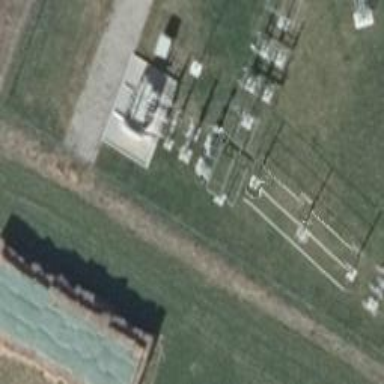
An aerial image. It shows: Switch used for power control.